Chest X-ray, PA view. Patient: 33 years old, sex F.
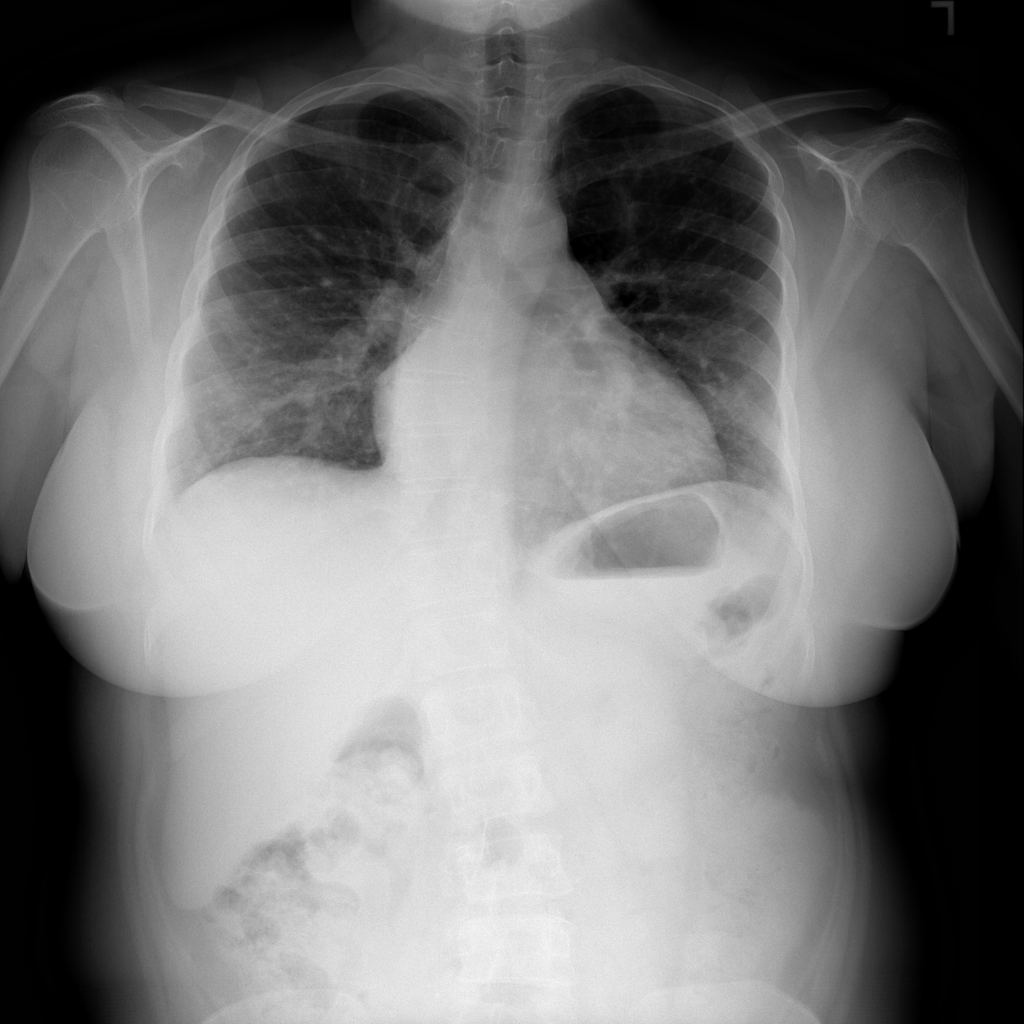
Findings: No Finding